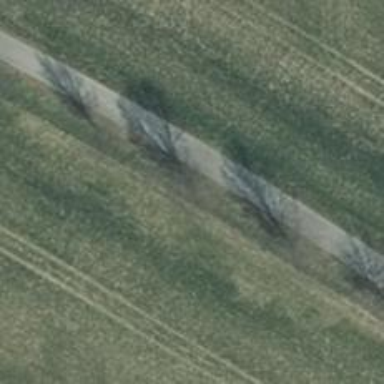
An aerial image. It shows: Avenue lined with trees.